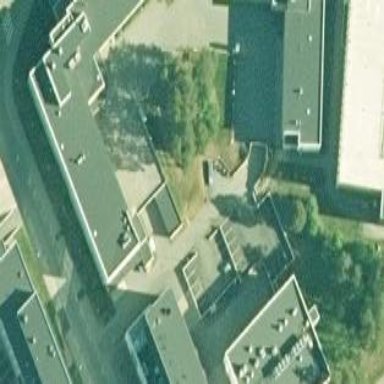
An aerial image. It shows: Commercial building.